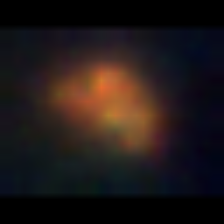
Taxon: NanoPlankton
Group: Other